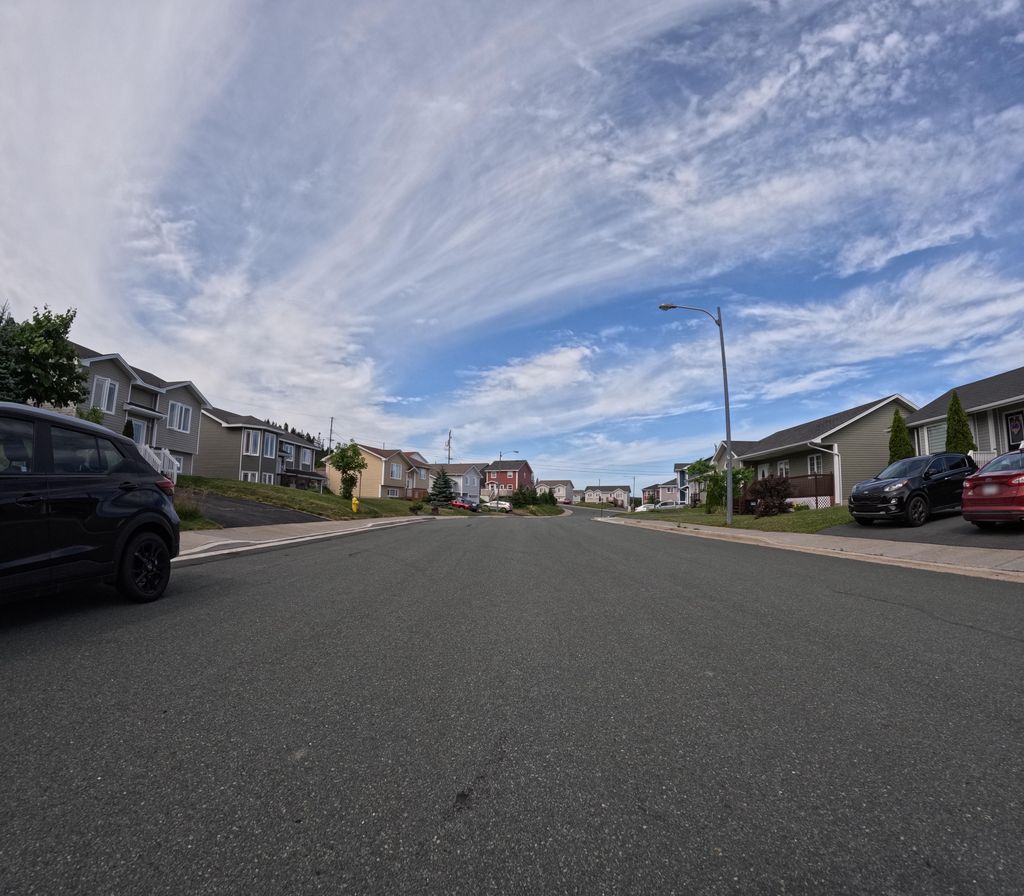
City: st_johns